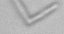
Label: Nanoneis